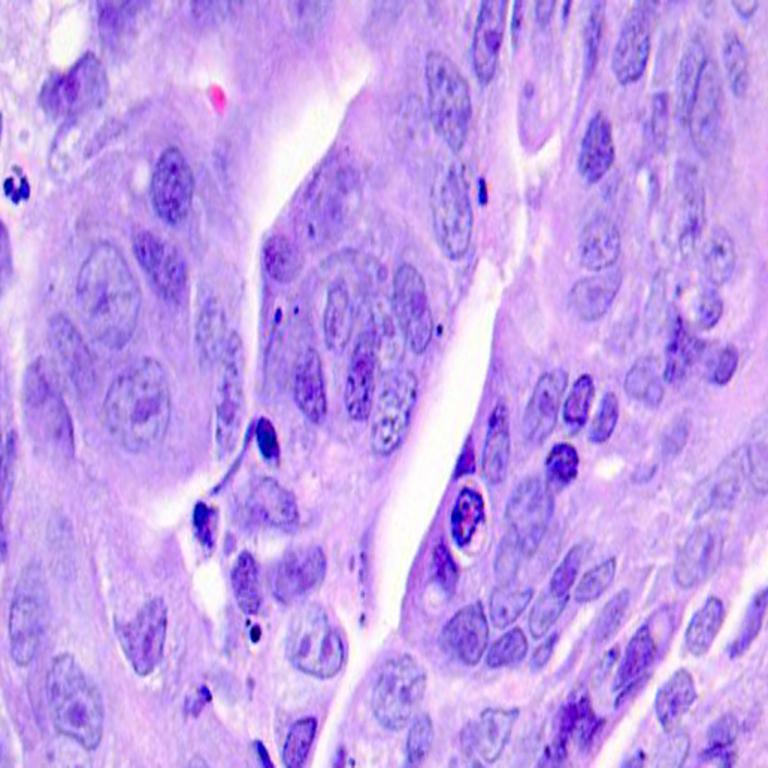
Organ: colon
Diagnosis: adenocarcinomas